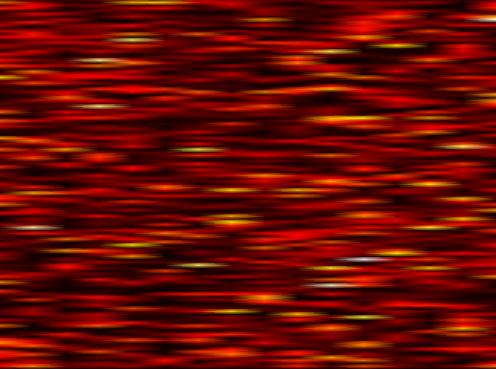
Label: FBMC